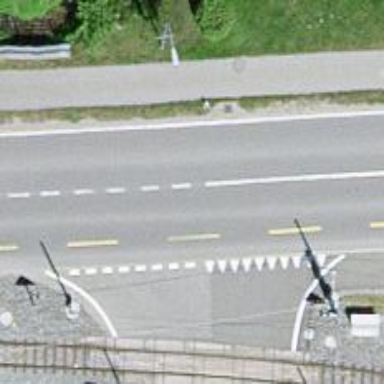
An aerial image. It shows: Secondary road with asphalt surface. It has designated cycle lane on the left side.